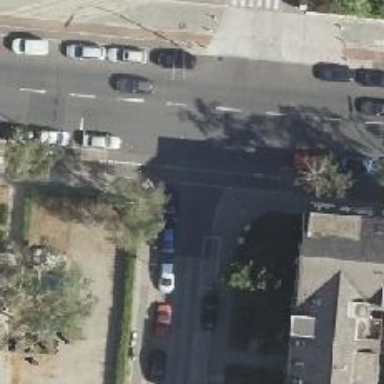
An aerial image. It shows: Unmarked road crossing.